Field crop: maize
Growth stage: 1
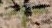
Species: atriplex